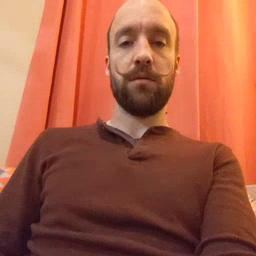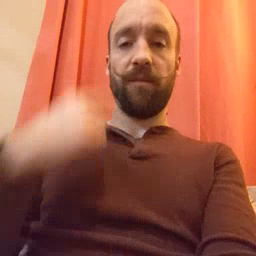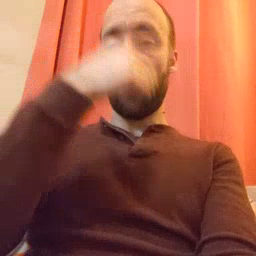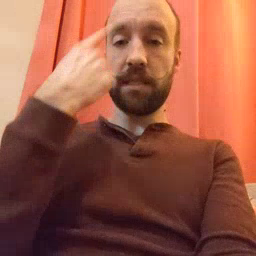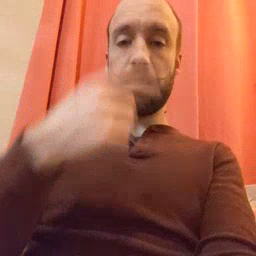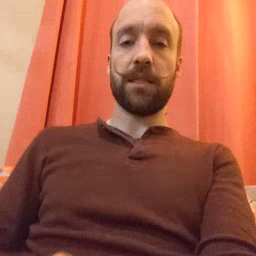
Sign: face